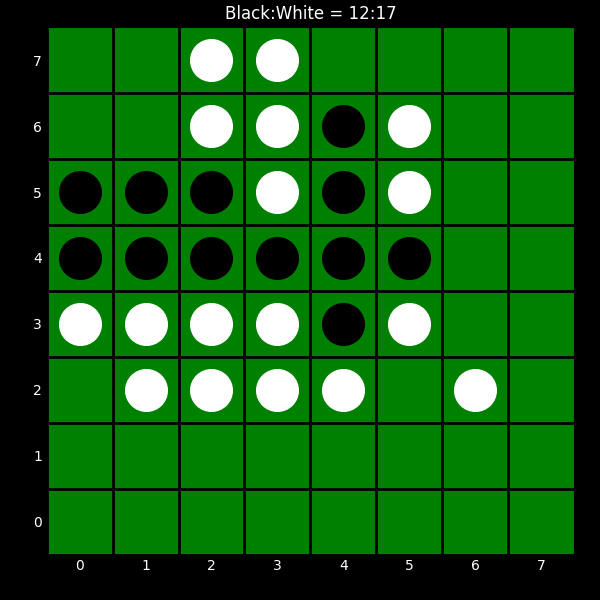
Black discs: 12
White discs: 17